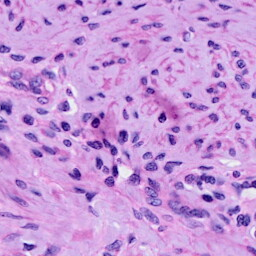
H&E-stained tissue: Cervix